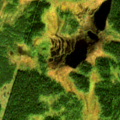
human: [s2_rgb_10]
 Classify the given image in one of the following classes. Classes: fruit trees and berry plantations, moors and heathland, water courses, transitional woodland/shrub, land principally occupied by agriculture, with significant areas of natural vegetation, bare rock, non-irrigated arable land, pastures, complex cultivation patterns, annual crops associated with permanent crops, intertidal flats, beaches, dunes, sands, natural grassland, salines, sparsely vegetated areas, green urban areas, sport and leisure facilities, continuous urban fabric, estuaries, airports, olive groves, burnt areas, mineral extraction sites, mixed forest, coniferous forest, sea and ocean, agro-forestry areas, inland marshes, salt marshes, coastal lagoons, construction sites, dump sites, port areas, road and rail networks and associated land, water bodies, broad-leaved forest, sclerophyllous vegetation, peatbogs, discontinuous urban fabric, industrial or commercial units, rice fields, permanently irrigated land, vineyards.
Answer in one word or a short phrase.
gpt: coniferous forest, mixed forest, transitional woodland/shrub